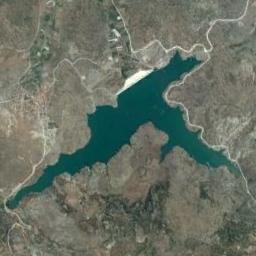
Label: lake